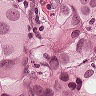
Metastatic tissue present: yes